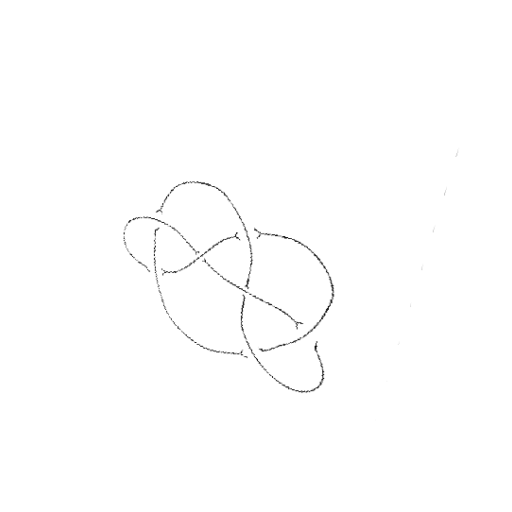
Crossing number: 7